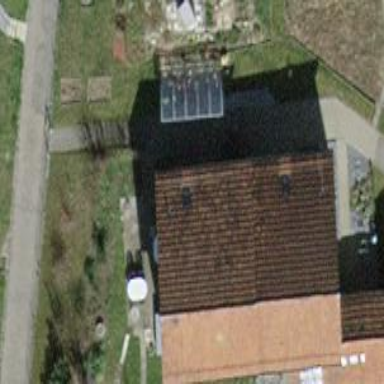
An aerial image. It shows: Building with tiled roof.